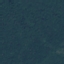
Land use / land cover class: Forest